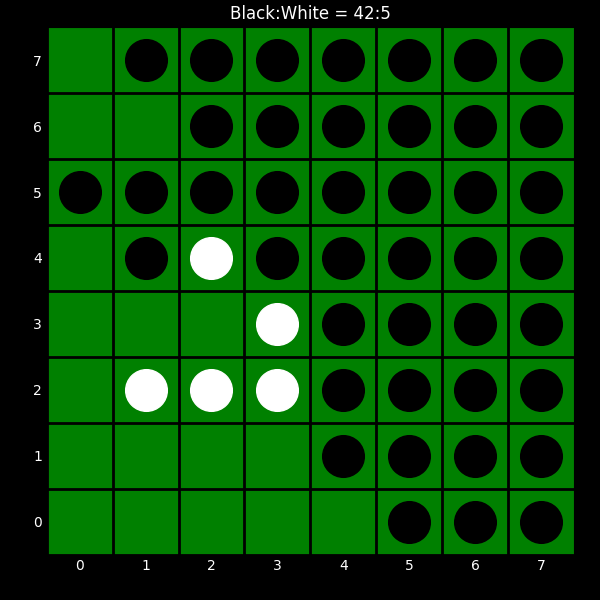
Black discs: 42
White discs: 5